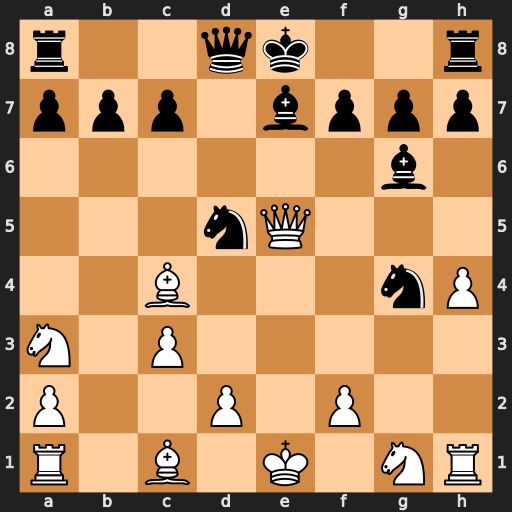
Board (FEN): r2qk2r/ppp1bppp/6b1/3nQ3/2B3nP/N1P5/P2P1P2/R1B1K1NR
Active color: w
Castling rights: KQkq
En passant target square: -
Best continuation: Qxd5 Qxd5 Bxd5